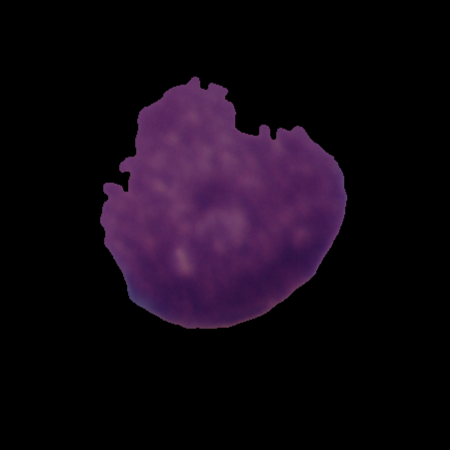
Label: cancer